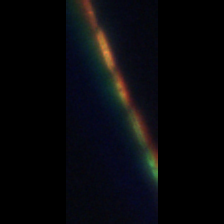
Taxon: Psuedo-nitzschia
Group: Diatoms